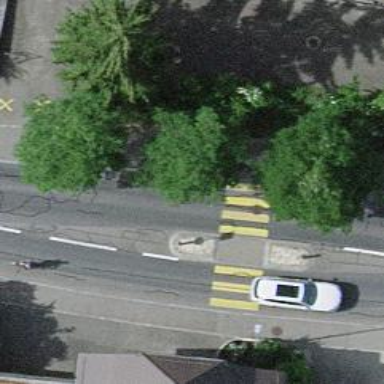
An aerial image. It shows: Marked road crossing with pedestrian island.